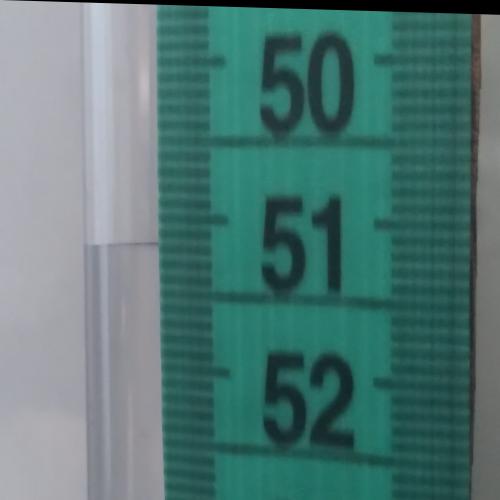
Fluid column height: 51.2 cm